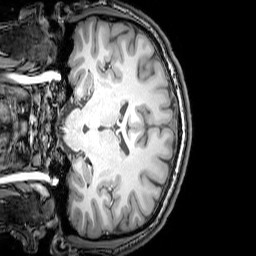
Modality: T1w
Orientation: coronal
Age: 26
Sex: male
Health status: healthy
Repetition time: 0.081 s
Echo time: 0.037 s